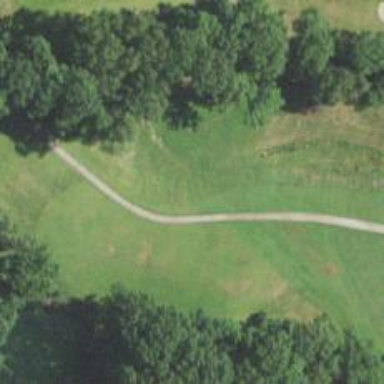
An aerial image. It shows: Path for golf carts.